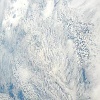
Label: cloud